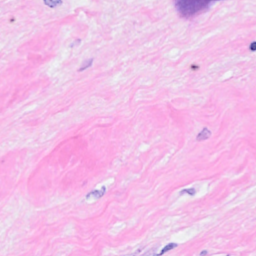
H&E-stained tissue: Breast